Interaction volume radius: 5 \u00c5
Interaction volume height: 30 \u00c5
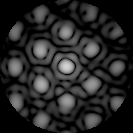
Disorder parameter: 0.3135